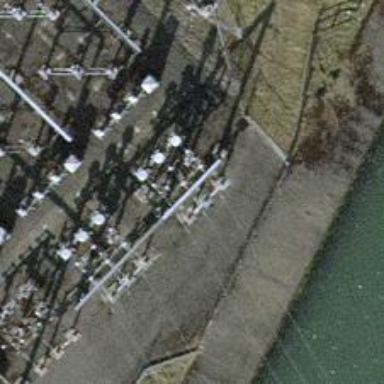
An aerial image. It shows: Three power lines with cables.